Question: I want to be placed in the center under the above present text.
OutPut:

The CSS code-
'''
.ans{
padding-top: 1.2vh;
display:flex;
color:lightsalmon;
font-size: 5vh;
text-justify: auto;
}
'''
The HTML Code-
'''
<div id="qa">
<p class="q">
Why HOTPICKS?
</p>
<p class="ans">
HOTPICKS provides a discount of Upto 75% on National and International Brands.
</p>
</div>
'''
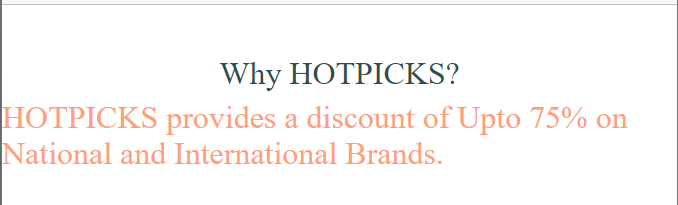
Answer: NOTE: avoiding 'text-align-last: center;' due low support. (<URL>
The problem is how to center a specific line of a text or how to wrap exactly. If it's critical what I'd probably do while researching a solution would be wrap the line in a span tag with display: block but remove this display: block in low resolutions (using @media queries).
See the next snippet (without the @media to see a break problem in low res)
'''
.ans{
padding-top: 1.2vh;
color:lightsalmon;
font-size: 5vh;
text-align: center;
}
.ans span {
display: block;
}
.q {
text-align: center;
}
'''
'''
<div id="qa">
<p class="q">
Why HOTPICKS?
</p>
<p class="ans">
HOTPICKS provides a discount of Upto 75% on
<span>National and International Brands.</span>
</p>
</div>
'''
This works but the break could be weird with little width resolution, that's why I recommend disable on mobile.
This means modify html but I prefer that to superhacky css weird tricks using margins. Matter of personal preferences.